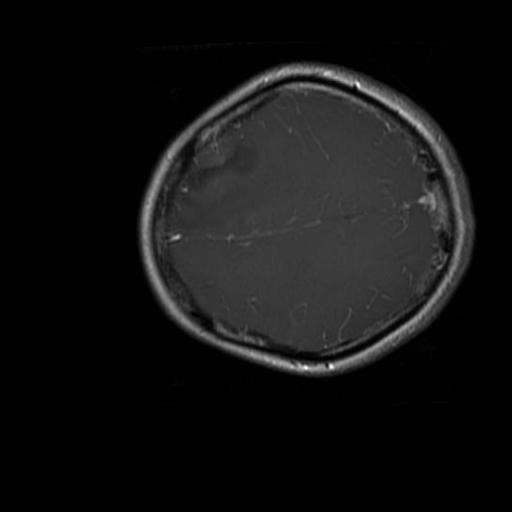
Label: brain_glioma